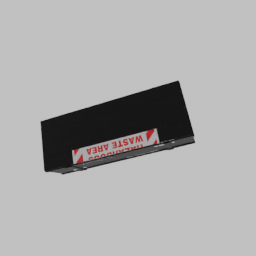
Label: mechanical